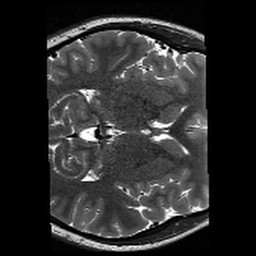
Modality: T2w
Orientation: axial
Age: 19
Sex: female
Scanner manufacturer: siemens
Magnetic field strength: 3 T
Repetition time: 13.15 s
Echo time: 0.082 s